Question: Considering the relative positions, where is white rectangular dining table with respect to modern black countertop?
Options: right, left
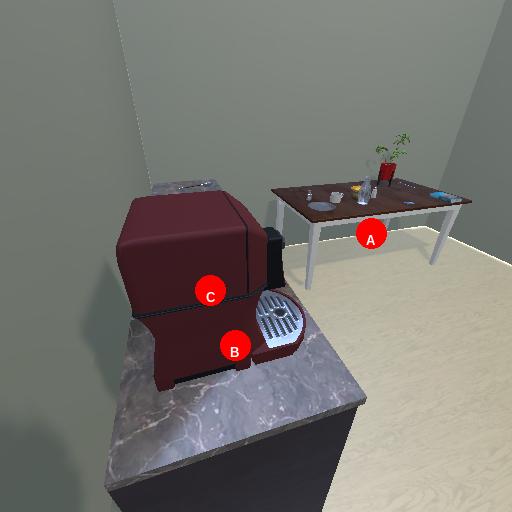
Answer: right